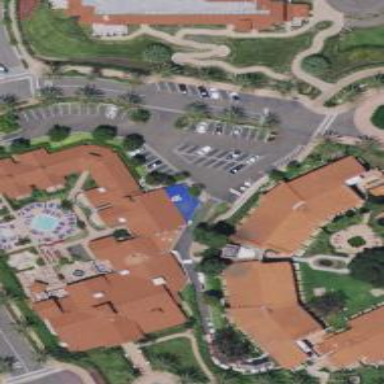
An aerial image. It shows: Hotel offering tourism services.